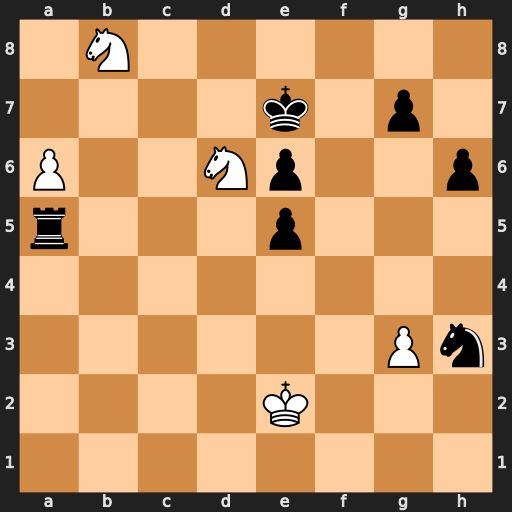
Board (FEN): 1N6/4k1p1/P2Np2p/r3p3/8/6Pn/4K3/8
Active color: w
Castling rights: -
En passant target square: -
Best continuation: Nc6+ Kxd6 Nxa5